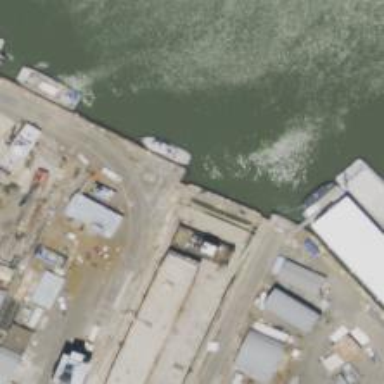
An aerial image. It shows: Man-made pier.